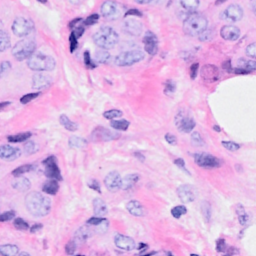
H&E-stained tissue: Breast